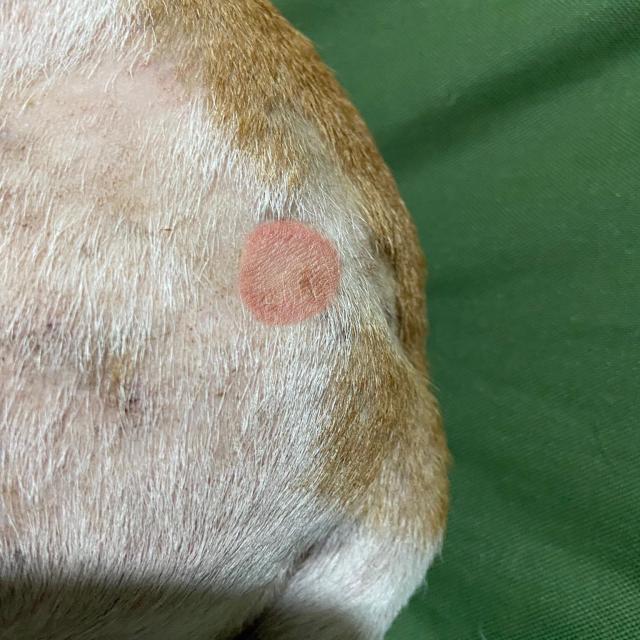
Canine ringworm (Dermatophytosis) — fungal infection caused by Microsporum or Trichophyton. Presents with circular alopecia, scaling, crusting, and broken hairs.